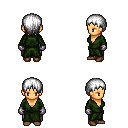
a pixel art fantasy rpg character, female body template, human, tanned skin, green robe, robe skirt, white plain hairstyle, metal gloves, brown shoes, four views (front, back, left, right), 2x2 character sprite sheet, small pixel art, hard edges, no anti-aliasing